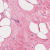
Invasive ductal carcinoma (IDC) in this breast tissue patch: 0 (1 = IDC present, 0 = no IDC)